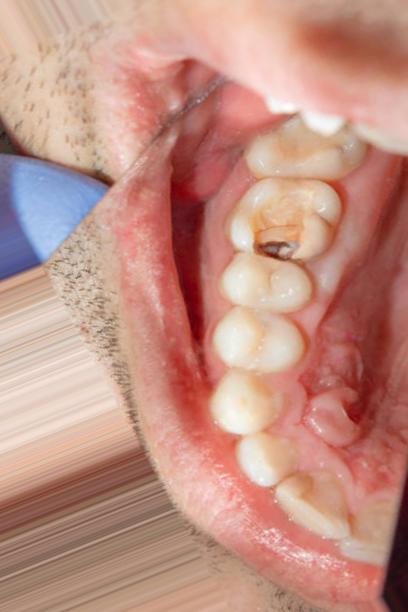
Condition: Caries